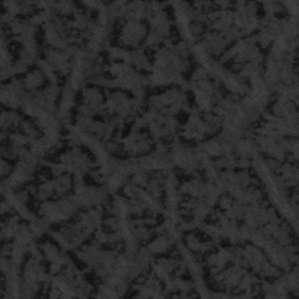
Label: frost